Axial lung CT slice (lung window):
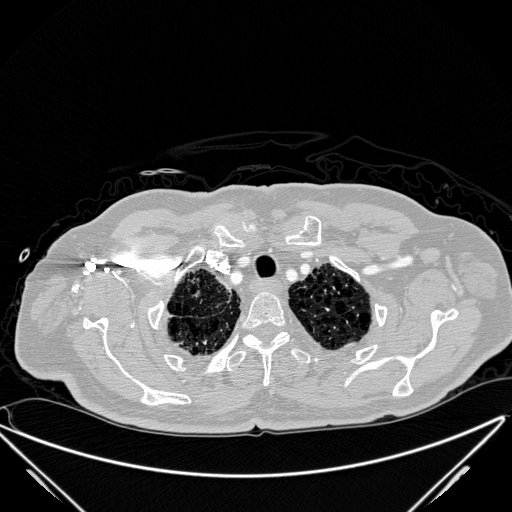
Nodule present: no